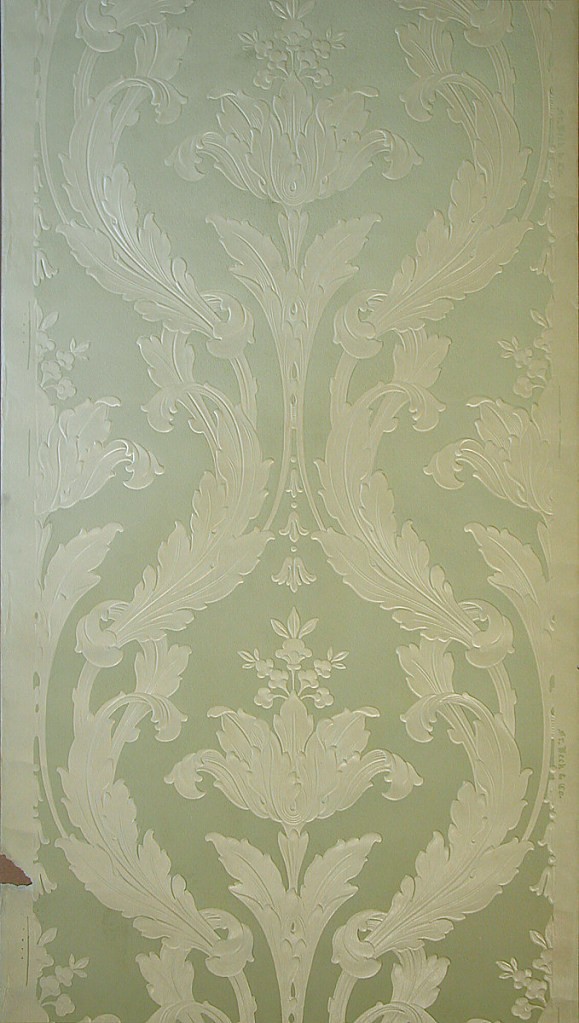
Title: Sidewall
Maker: Frederick Beck & Co., 1860
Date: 1890–1900
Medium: Printed and embossed design on paper
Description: Damask-like acanthus pattern in large scale regular ogive or diaper pattern. Printed in green on glossy off-white ground.